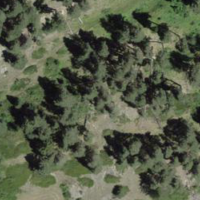
EUNIS habitat code: 44
Species observed at this site:
Zygaena lonicerae